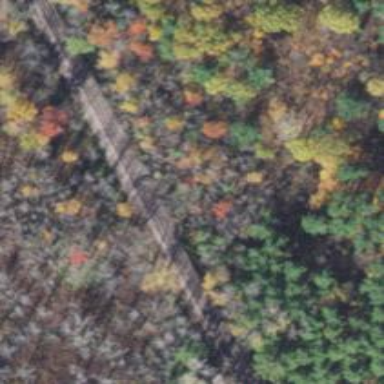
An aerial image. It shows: Railway track.